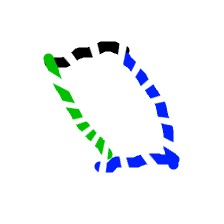
Shape: parallelogram